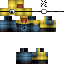
A male human skin with medium skin, wearing brown long hair dressed in a blue hoodie and black pants, featuring a closed mouth.